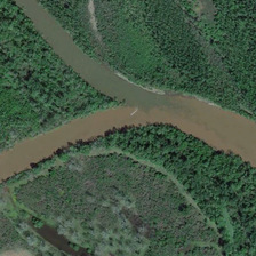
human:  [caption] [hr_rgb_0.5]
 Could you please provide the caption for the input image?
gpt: The river lies among the green trees.

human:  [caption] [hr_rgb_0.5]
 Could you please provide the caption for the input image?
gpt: A herringbone river stands among the green trees.

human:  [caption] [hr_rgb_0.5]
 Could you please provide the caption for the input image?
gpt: Many farmland is on both sides of the river and there are two tributaries.

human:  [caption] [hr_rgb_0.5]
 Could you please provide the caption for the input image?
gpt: The herringbone river is among the green trees.

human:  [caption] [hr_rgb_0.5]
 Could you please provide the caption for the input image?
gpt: Many farmland is located on both sides of a river with two tributaries.